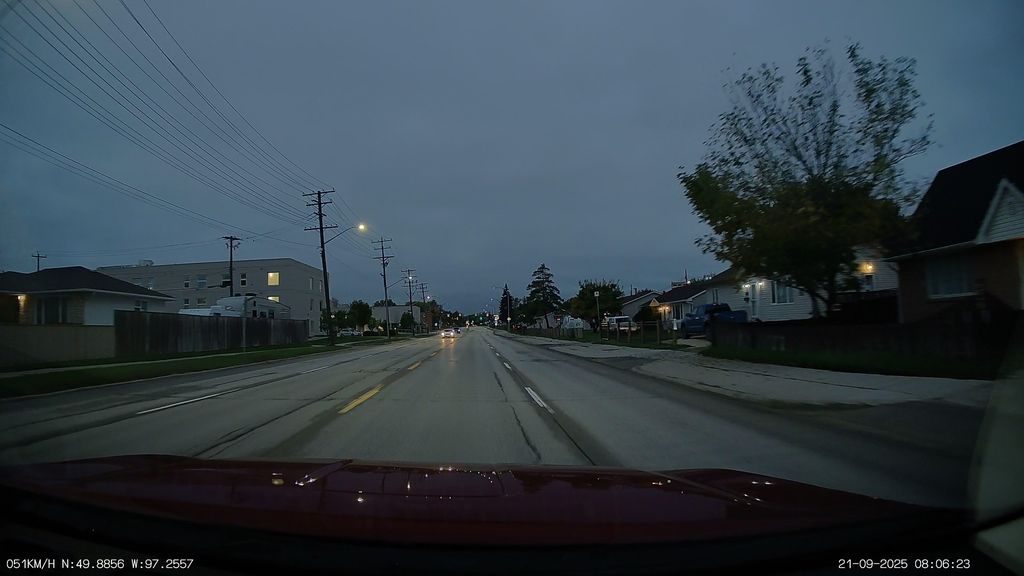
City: winnipeg